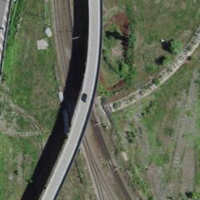
EUNIS habitat code: 57
Species observed at this site:
Vallonia costata